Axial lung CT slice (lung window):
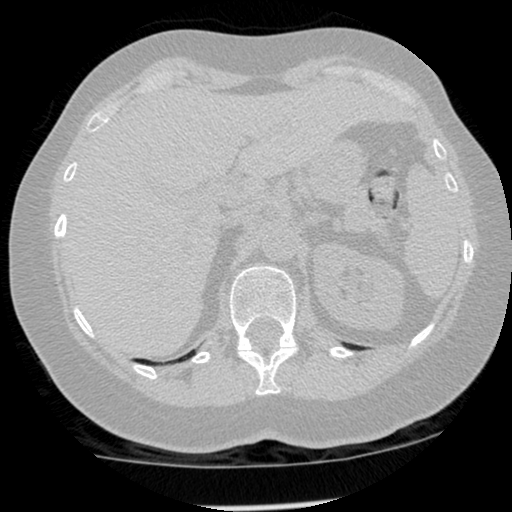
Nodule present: no